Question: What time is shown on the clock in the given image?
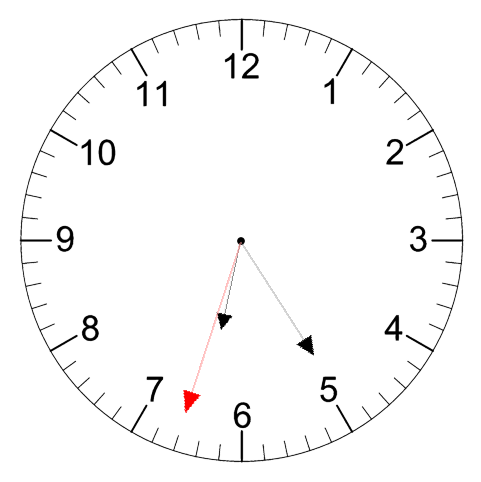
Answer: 06:24:33